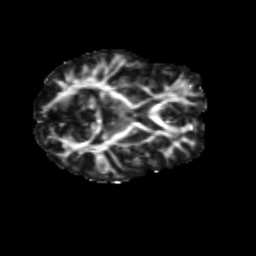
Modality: FA
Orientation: axial
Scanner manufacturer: siemens
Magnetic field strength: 3 T
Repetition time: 9.2 s
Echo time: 0.084 s